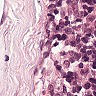
Metastatic tissue present: no